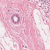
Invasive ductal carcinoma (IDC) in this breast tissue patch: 0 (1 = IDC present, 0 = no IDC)